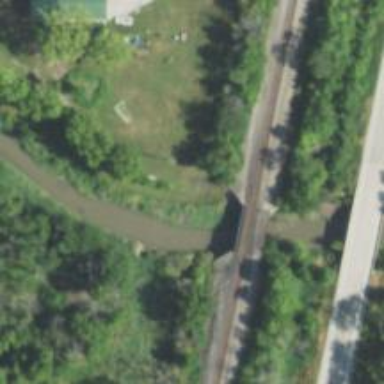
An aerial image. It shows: Railway bridge.